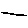
Label: line